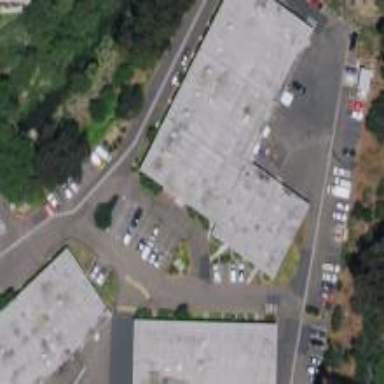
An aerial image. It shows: Industrial building.